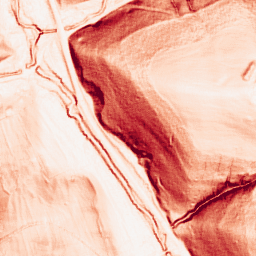
Category: morphological
Decomposition family: morphological_gradient
Decomposition parameters: size: 3
shape: square
Upsampling method: bspline
Upsampling parameters: scale: 8
Upsampling scale: 8